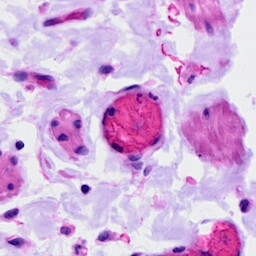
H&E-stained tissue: Ovarian